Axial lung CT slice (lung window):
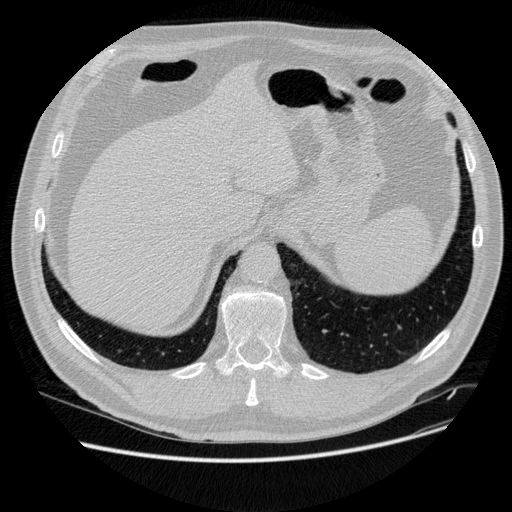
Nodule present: no